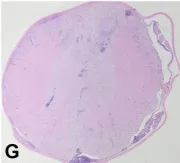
Microscopic images, hematoxylin and eosin. (G) Transversal section of the thoracic spinal cord at the level of T12. Scale bar = 500 mum.
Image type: pathology (h&e)